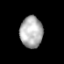
Tissue: prostate
Cell type: T cells
Senescence score: 0.2808
Nuclear area (px): 696
Mean DAPI intensity: 176.491